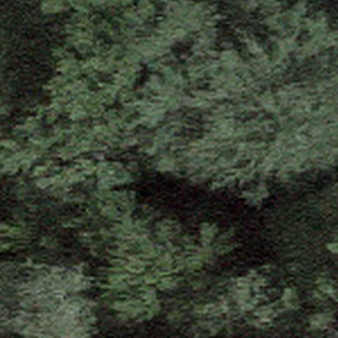
Label: other